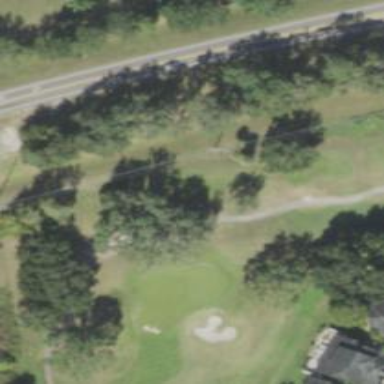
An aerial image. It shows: Grassy area designated as golf tee.